高一 · 代数
（2014 秋・浠水县校级期中）如图是某种算法的程序, 回答下面的问题:

(1) 写出输出值 $y$ 关于输入值 $x$ 的函数关系式 $f(x)$;

(2) 当输出的 $y$ 值小于 $\frac{2}{3}$ 时, 求输入的 $x$ 的取值范围.

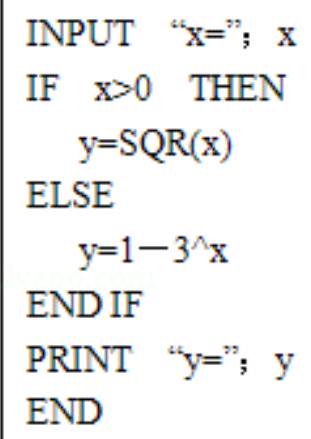
答案: 解：（1）分析程序中各变量、各语句的作用,

再根据图所示的顺序，可知:

该程序的作用是计算分段函数 $y=f(x)=\left\{\begin{array}{l}1-3^{x}, x \leq 0 \\ \sqrt{x}, x>0\end{array}\right.$ 的函数值,

$\therefore$ 输出值 $y$ 关于输入值 $x$ 的函数关系式 $f(x)=\left\{\begin{array}{l}1-3^{x}, x \leq 0 \\ \sqrt{x}, x>0\end{array}\right.$;

(2) (1)当 $x \leqslant 0$ 时,

$y=1-3^{x}<\frac{2}{3}$,

$\therefore x>-1$

此时 $-1<x \leqslant 0$,

(2)当 $x>0$ 时,

$y=\sqrt{x}<\frac{2}{3}$,

$\therefore x<\frac{4}{9}$,

此时 $0<x<\frac{4}{9}$,

故综上可知输入的 $x$ 的取值范围为 $\left(-1, \frac{4}{9}\right)$.